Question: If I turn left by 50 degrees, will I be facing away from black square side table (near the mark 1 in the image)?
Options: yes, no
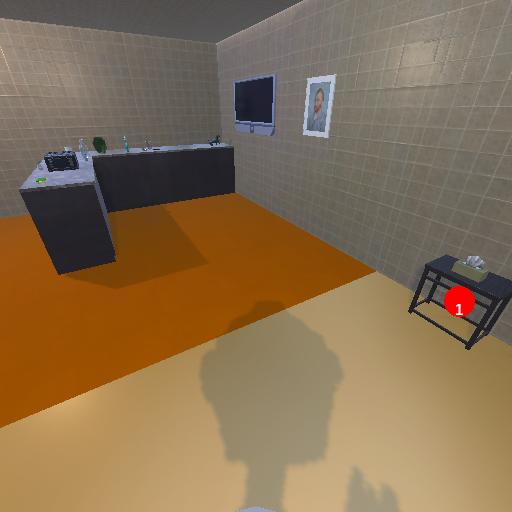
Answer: yes